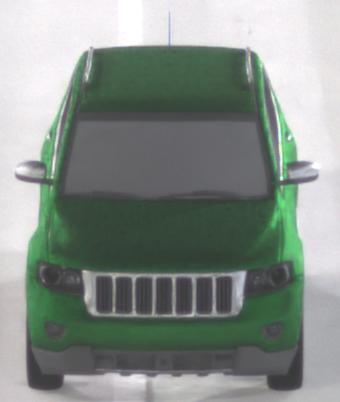
Make: Jeep
Model: Grand Cherokee
Detailed model: WK2
Model produced from: 2010
Model produced until: 2021
Doors: 5
Color: green
Road condition: dry road
Daytime: night
Contrast: high contrast